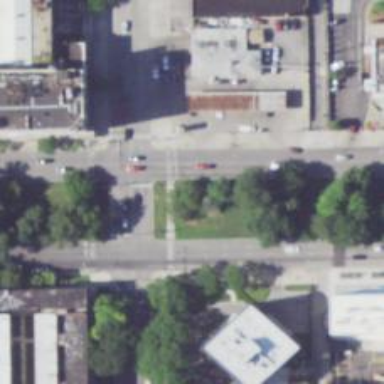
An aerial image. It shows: Footway that serves as traffic island.